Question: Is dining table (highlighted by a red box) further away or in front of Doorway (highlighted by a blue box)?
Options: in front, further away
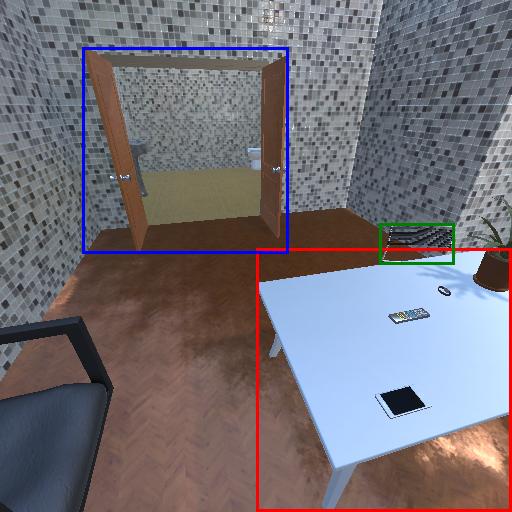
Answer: in front